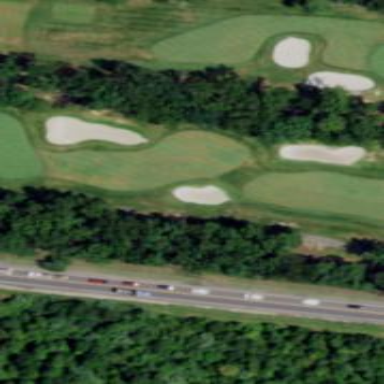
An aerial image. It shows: Grassy area designated as golf fairway.